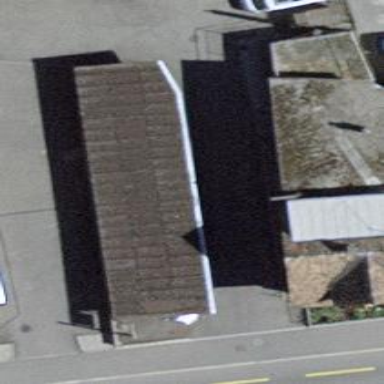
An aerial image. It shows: View of roof of building.